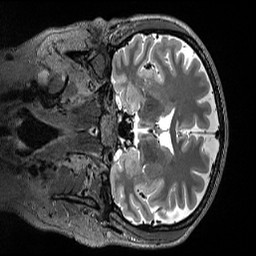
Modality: T2w
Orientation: coronal
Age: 39
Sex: female
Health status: ill
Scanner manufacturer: siemens
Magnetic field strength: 3 T
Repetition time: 3.2 s
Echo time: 0.563 s